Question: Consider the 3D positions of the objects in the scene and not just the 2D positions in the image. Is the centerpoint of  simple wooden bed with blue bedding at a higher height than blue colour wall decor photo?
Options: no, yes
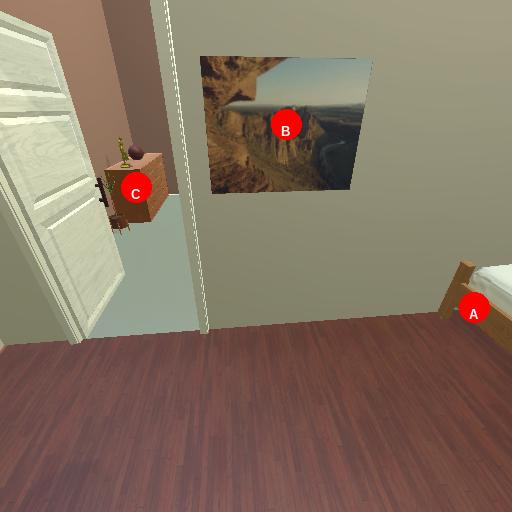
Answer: no